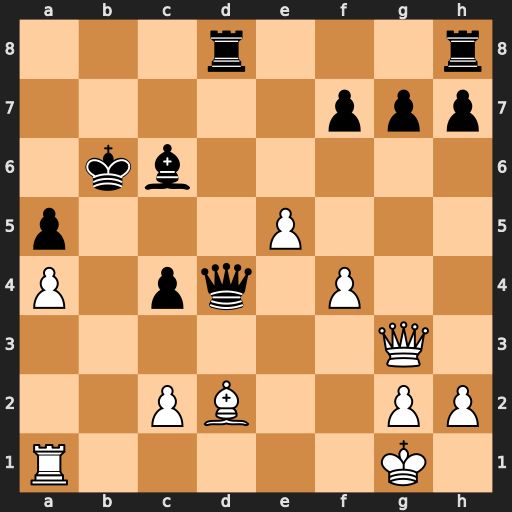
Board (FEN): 3r3r/5ppp/1kb5/p3P3/P1pq1P2/6Q1/2PB2PP/R5K1
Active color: w
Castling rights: -
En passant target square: -
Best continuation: Be3 Ka6 Bxd4